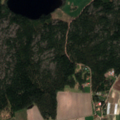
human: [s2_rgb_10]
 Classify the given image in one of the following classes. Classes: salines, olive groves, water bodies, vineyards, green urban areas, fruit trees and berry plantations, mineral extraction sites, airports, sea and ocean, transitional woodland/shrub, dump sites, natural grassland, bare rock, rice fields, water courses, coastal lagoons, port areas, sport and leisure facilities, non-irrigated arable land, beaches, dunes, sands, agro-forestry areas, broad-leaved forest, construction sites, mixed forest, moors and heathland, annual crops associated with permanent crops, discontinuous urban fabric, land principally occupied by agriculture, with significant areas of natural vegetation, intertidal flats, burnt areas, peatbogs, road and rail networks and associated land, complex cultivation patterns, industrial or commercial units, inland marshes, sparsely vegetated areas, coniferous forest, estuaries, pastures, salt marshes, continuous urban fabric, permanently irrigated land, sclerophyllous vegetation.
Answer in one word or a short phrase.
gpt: non-irrigated arable land, land principally occupied by agriculture, with significant areas of natural vegetation, coniferous forest, mixed forest, transitional woodland/shrub, water bodies